Question: I modified the bar chart example of the Oracle website and reduced the bars to 1 per series. Unfortunately the bars aren't centered above the tick marks.
Does anyone know how to get the bars centered horizontally above the tick marks?
Here's the code:
'''
public class BarChartDemo extends Application {
final static String austria = "Austria";
final static String brazil = "Brazil";
final static String france = "France";
@Override
public void start(Stage stage) {
stage.setTitle("Bar Chart Sample");
final CategoryAxis xAxis = new CategoryAxis();
final NumberAxis yAxis = new NumberAxis();
final BarChart<String, Number> bc = new BarChart<String, Number>(xAxis, yAxis);
bc.setTitle("Country Summary");
xAxis.setLabel("Country");
yAxis.setLabel("Value");
XYChart.Series series1 = new XYChart.Series();
series1.setName("2003");
series1.getData().add(new XYChart.Data(austria, 25601.34));
XYChart.Series series2 = new XYChart.Series();
series2.setName("2004");
series2.getData().add(new XYChart.Data(brazil, 41941.19));
XYChart.Series series3 = new XYChart.Series();
series3.setName("2005");
series3.getData().add(new XYChart.Data(france, 18722.18));
Scene scene = new Scene(bc, 800, 600);
bc.getData().addAll(series1, series2, series3);
stage.setScene(scene);
stage.show();
}
public static void main(String[] args) {
launch(args);
}
}
'''
And this is how it looks like:

Thank you very much!
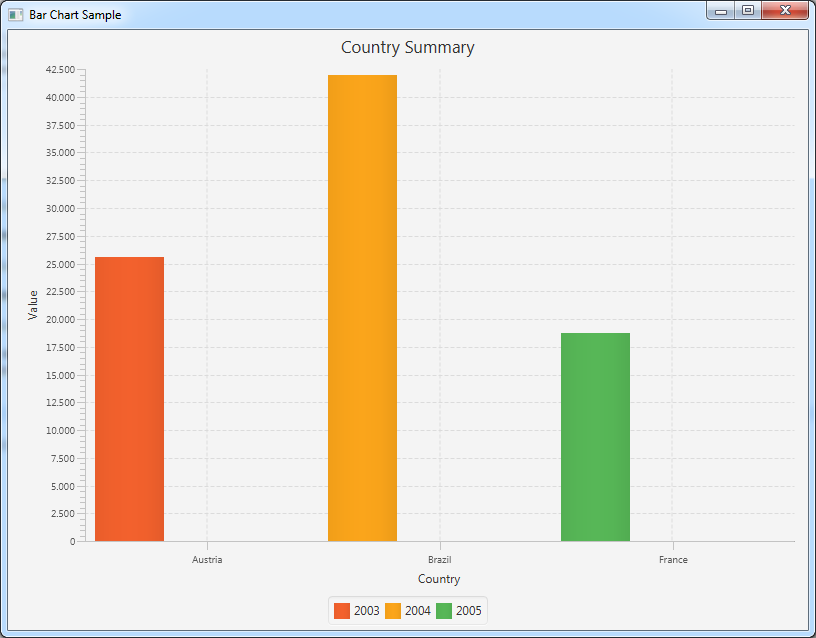
Answer: The problem with your BarChart is that you are adding 3 Series, but just one unique country in each of the series. The BarChart inherently leaves space for 2 other series.
The correct way of achieving this is using 'XYChart.Series' and later, add colors to each of the bars. Here is a sample application, which does the same.
'''
public class BarChartDemo extends Application {
final static String austria = "Austria";
final static String brazil = "Brazil";
final static String france = "France";
@Override
public void start(Stage stage) {
stage.setTitle("Bar Chart Sample");
final CategoryAxis xAxis = new CategoryAxis();
final NumberAxis yAxis = new NumberAxis();
final BarChart<String, Number> bc = new BarChart<String, Number>(xAxis, yAxis);
bc.setTitle("Country Summary");
xAxis.setLabel("Country");
yAxis.setLabel("Value");
XYChart.Series series1 = new XYChart.Series();
series1.setName("2003");
final XYChart.Data<String, Number> dataAustria = new XYChart.Data(austria, 25601.34);
final XYChart.Data<String, Number> dataBrazil = new XYChart.Data(brazil, 41941.19);
final XYChart.Data<String, Number> dataFrance = new XYChart.Data(france, 35000.19);
series1.getData().add(dataAustria);
series1.getData().add(dataBrazil);
series1.getData().add(dataFrance);
Scene scene = new Scene(bc, 800, 600);
bc.getData().addAll(series1);
stage.setScene(scene);
stage.show();
dataAustria.getNode().setStyle("-fx-bar-fill: CHART_COLOR_1;");
dataBrazil.getNode().setStyle("-fx-bar-fill: CHART_COLOR_2;");
dataFrance.getNode().setStyle("-fx-bar-fill: CHART_COLOR_3;");
}
public static void main(String[] args) {
launch(args);
}
}
'''
The output looks something that you are looking for:

You need to apply style to the nodes after they have been displayed on the Stage. Alternatively, you can use 'xyChartData.nodeProperty().addListener()' and apply style into it.
'''
dataAustria.nodeProperty().addListener((ov, oldNode, newNode) -> {
if(null != newNode) {
newNode.setStyle("-fx-bar-fill: red;");
}
});
'''